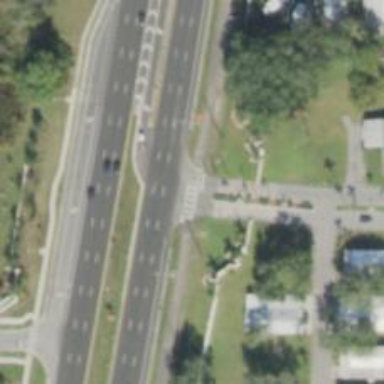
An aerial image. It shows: Marked road crossing.